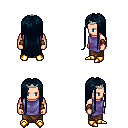
a pixel art fantasy rpg character, male body template, human, light skin, chain tabard jacket, robe skirt, raven extra-long hairstyle, silver tiara, leather bracers, gold boots, four views (front, back, left, right), 2x2 character sprite sheet, small pixel art, hard edges, no anti-aliasing